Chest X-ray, PA view. Patient: 51 years old, sex F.
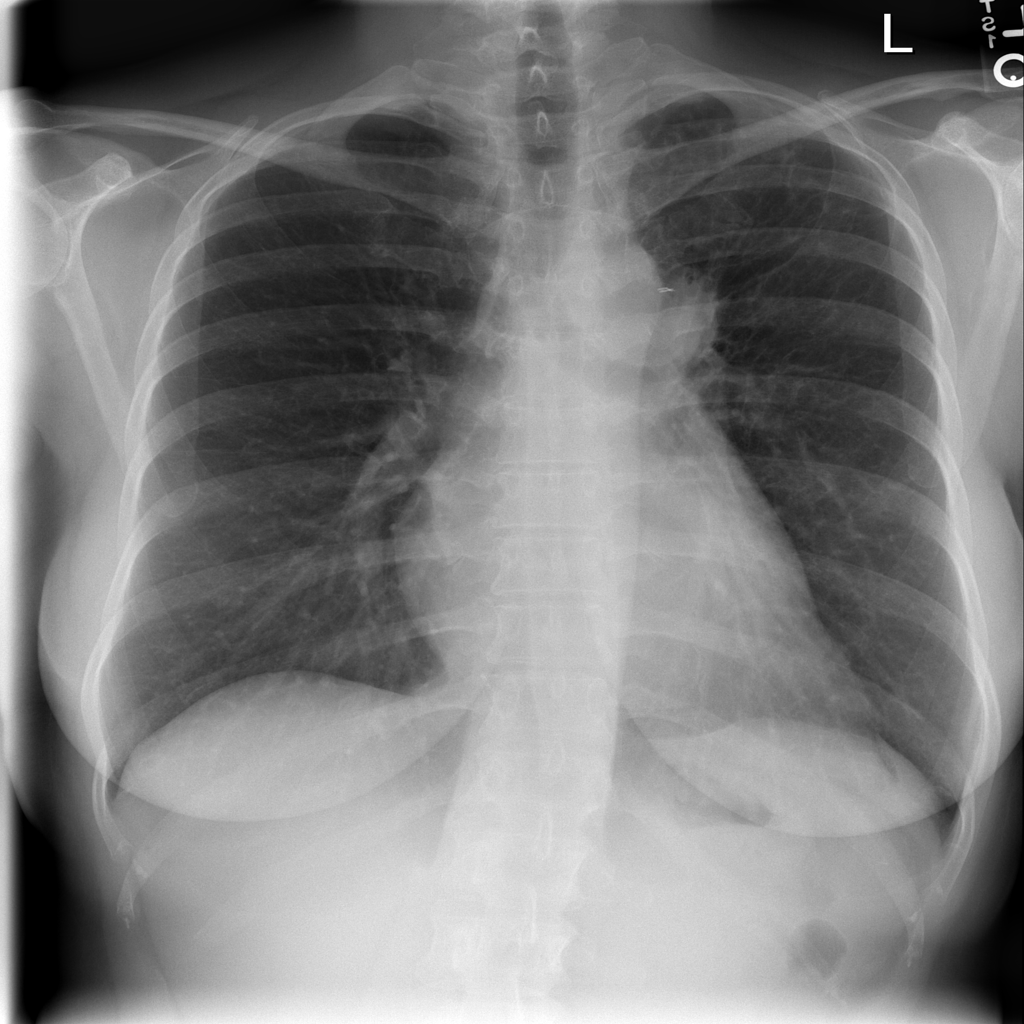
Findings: Fibrosis